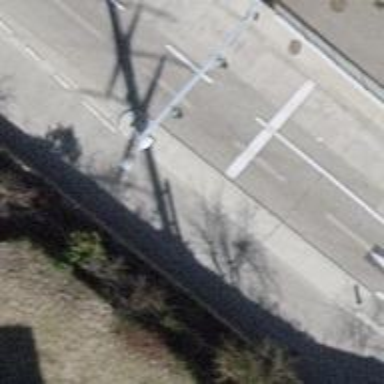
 which is classified as primary highway."